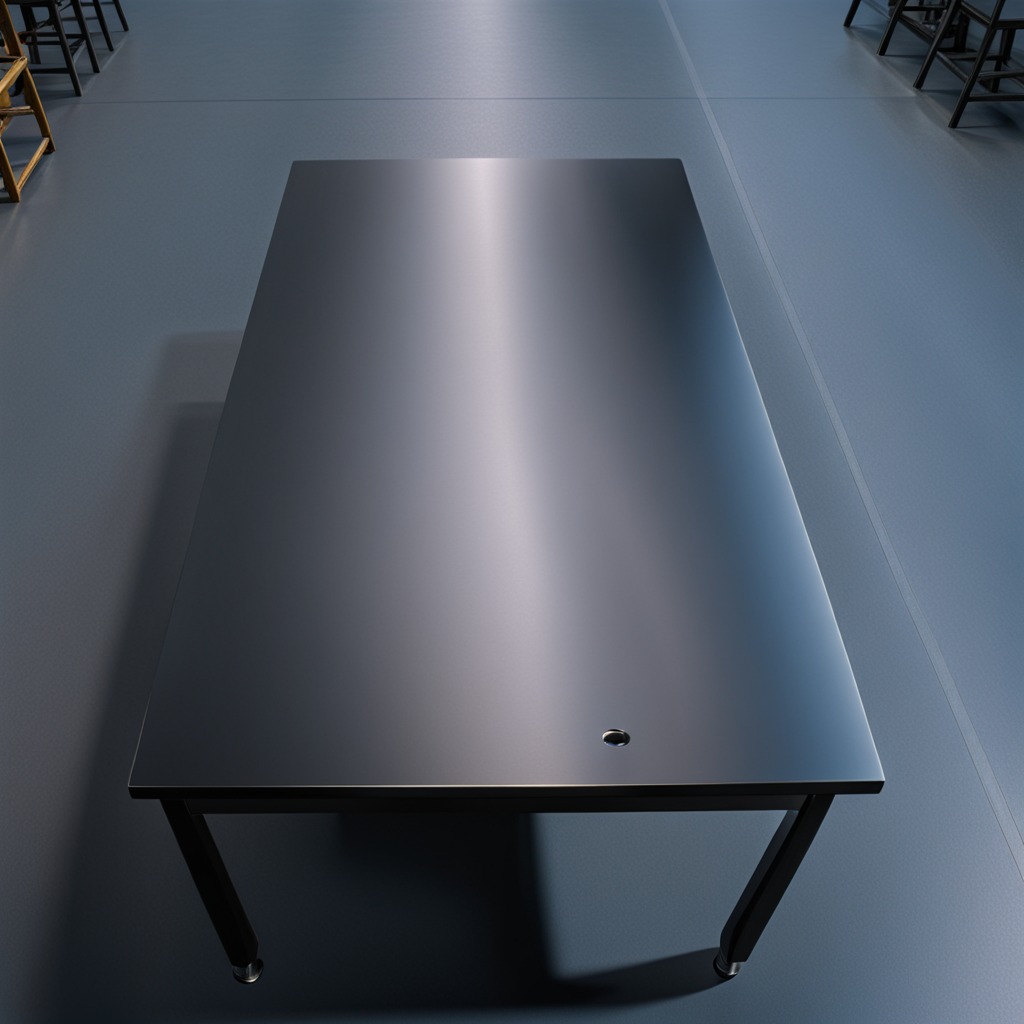
A metal screw is lying on a clean empty table in a basement in the evening.